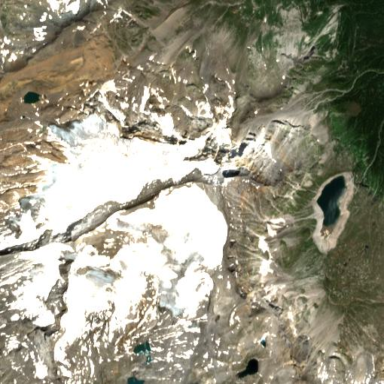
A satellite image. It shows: Stunning view of glacier.